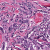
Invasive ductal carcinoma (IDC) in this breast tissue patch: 1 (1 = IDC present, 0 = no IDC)